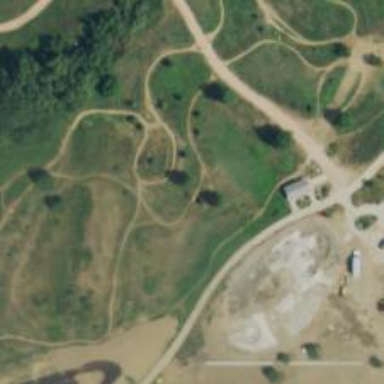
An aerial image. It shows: Cycling track designated as cycleway for leisure land. The track is perfect for cycling enthusiasts.